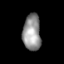
Tissue: skin
Cell type: Fibroblasts
Senescence score: 0.6887
Nuclear area (px): 639
Mean DAPI intensity: 146.534